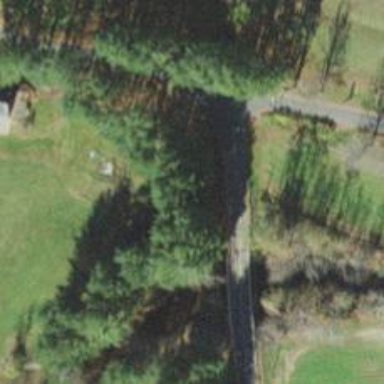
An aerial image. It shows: Residential road with asphalt surface that includes bridge.